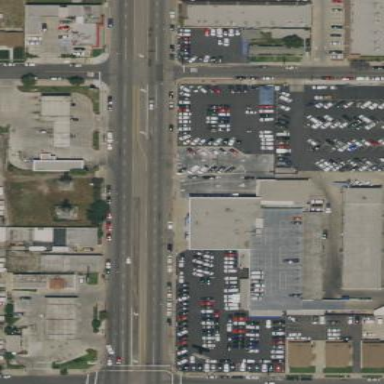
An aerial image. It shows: Commercial building.